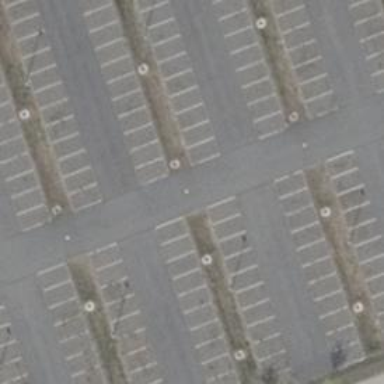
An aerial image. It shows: Asphalt parking aisle road for service vehicles.